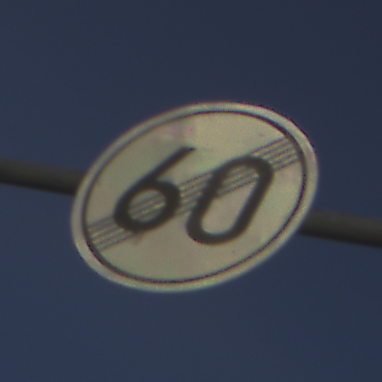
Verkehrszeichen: EndeGeschwindigkeit60
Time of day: SunriseSunset
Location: Outdoor (Nature)
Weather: PartlyCloudy
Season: NotSpecified
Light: Natural